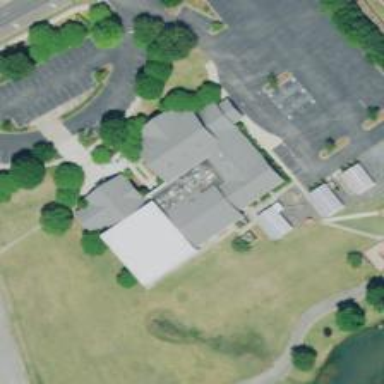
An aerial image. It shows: Building that serves as place of worship.